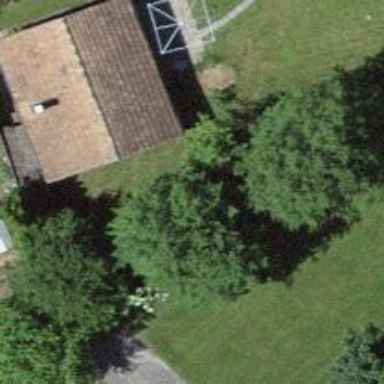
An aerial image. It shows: Shed.